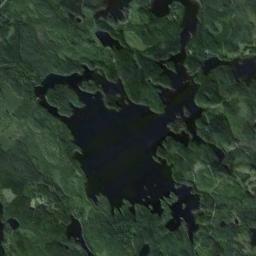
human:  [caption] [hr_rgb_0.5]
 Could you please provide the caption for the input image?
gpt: The lake in the picture has branches .

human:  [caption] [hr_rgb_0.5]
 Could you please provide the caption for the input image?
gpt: There are many lakes of different shapes and sizes .

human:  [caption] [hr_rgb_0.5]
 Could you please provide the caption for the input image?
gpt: A large blue lake surrounded by forest .

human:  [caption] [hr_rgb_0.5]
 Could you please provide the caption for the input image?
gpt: The lake with a winding bank lies in the dense forest and the water is dark blue .

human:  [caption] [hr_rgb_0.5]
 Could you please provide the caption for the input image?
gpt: There are green meadows around the lakes .